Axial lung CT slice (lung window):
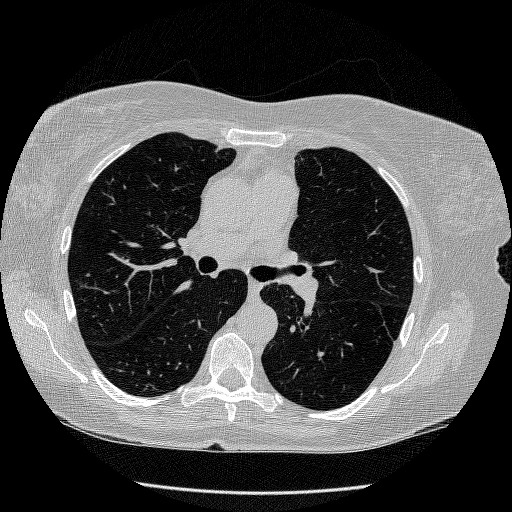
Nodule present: no